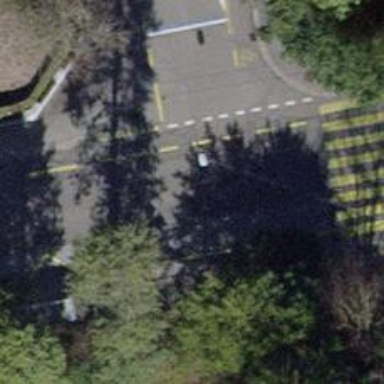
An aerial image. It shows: Bus stop for trolleybuses with designated stop position for public transport.